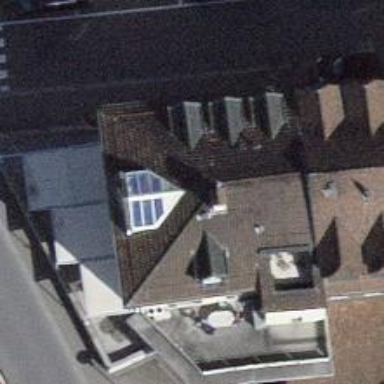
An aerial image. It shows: Cafe.